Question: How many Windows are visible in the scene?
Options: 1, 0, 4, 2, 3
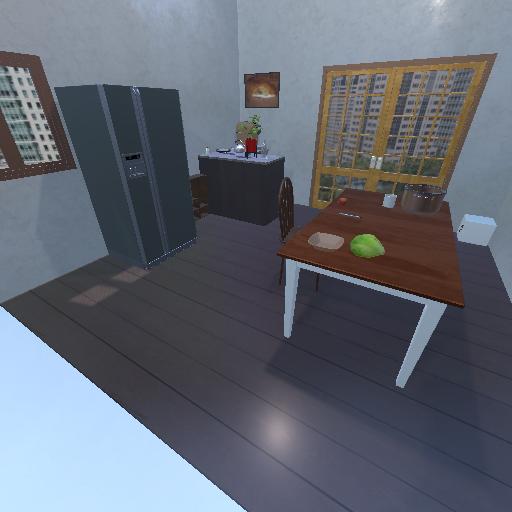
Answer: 1